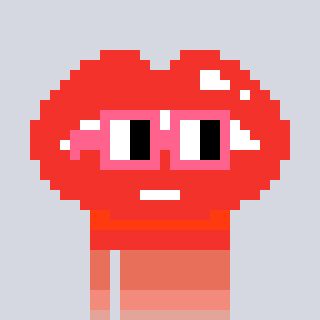
a pixel art character with square pink glasses, a lips-shaped head and a magenta-colored body on a cool background